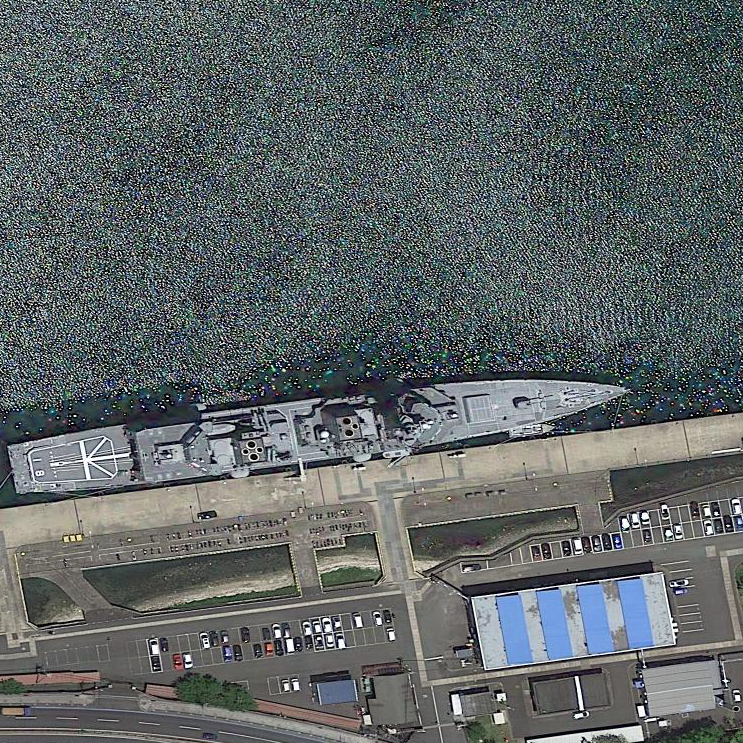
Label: Akizuki-class_destroyer